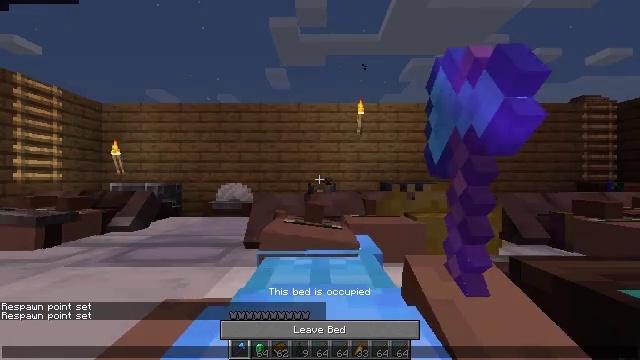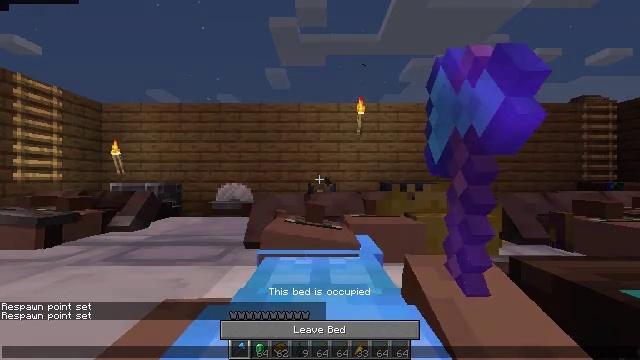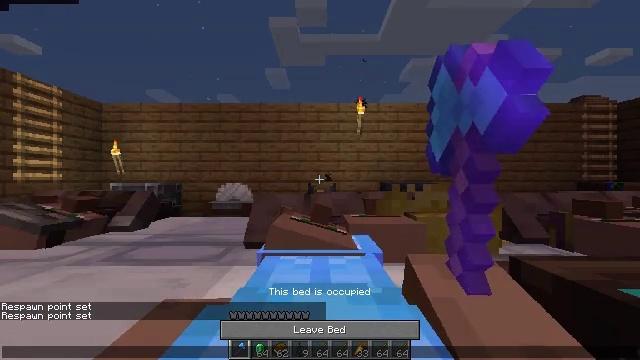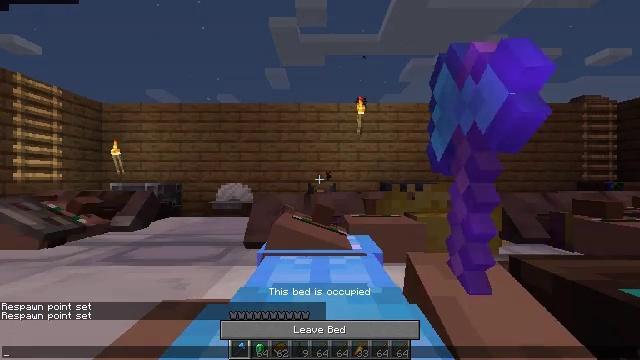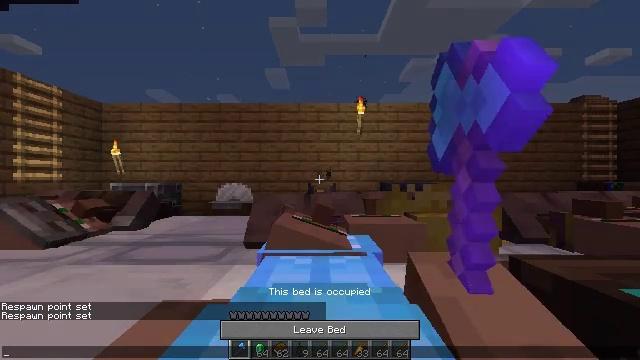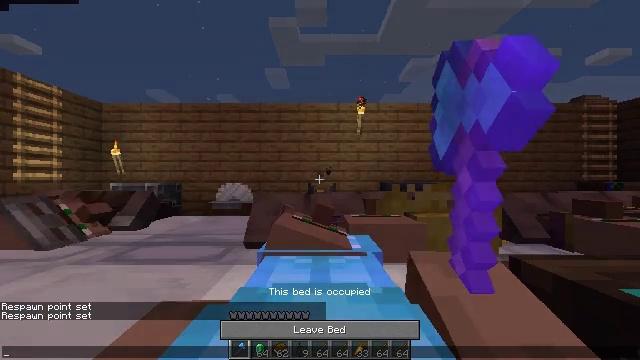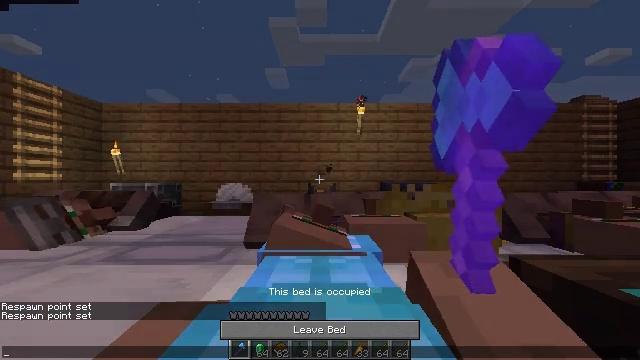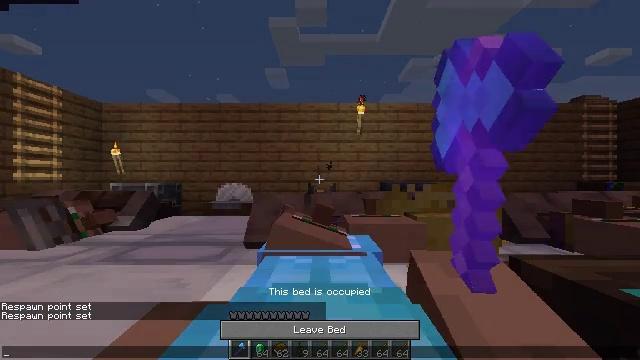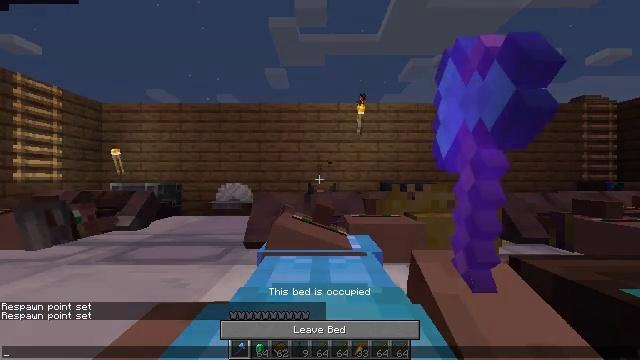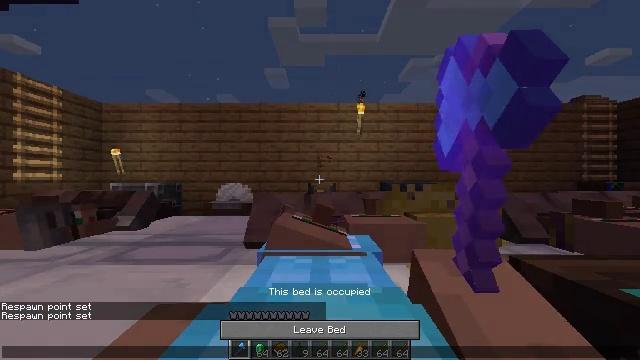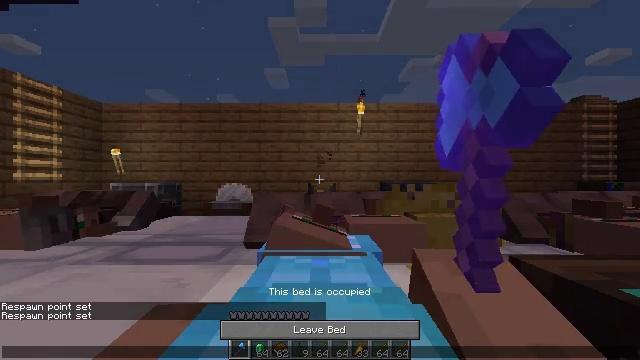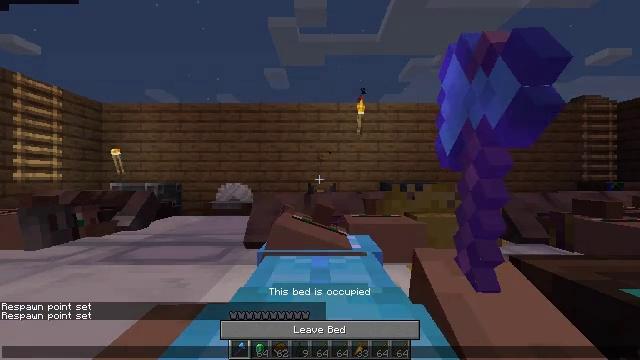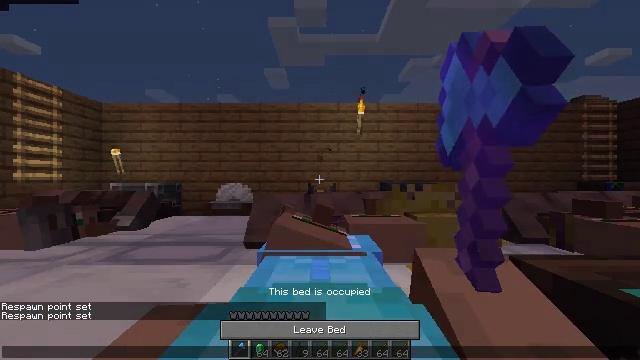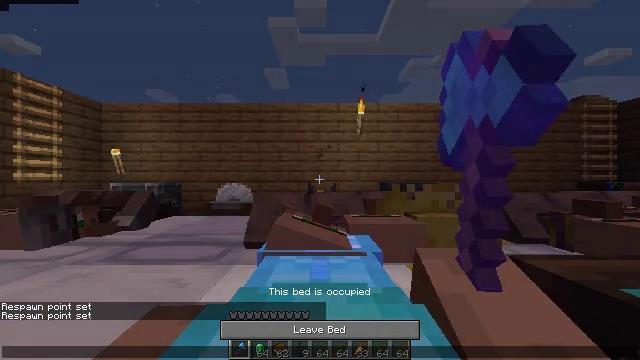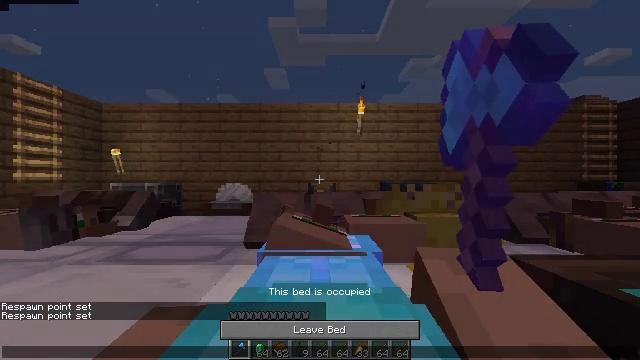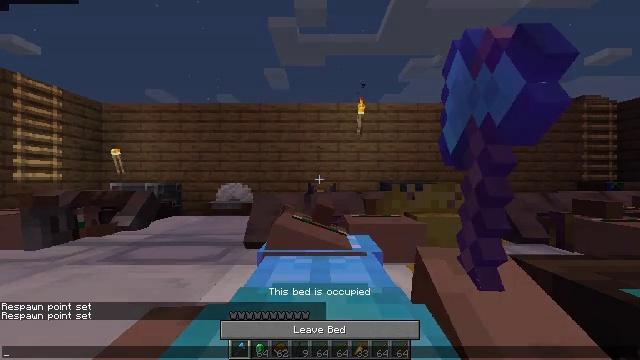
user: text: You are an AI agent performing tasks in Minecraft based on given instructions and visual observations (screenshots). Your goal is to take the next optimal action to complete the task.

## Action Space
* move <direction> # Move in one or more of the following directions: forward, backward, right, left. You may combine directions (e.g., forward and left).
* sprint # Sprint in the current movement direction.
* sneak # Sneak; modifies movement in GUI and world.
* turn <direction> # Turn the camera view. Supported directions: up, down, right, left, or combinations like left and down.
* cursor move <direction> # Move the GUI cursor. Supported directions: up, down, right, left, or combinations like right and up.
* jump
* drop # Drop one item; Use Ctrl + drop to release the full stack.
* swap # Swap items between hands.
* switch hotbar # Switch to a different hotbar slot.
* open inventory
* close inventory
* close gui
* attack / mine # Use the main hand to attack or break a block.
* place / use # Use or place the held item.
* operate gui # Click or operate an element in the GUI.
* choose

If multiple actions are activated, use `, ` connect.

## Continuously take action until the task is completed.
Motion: motion action
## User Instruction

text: Use a book on the enchanting table to get an enchanted book.
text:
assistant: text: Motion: cursor move left and up
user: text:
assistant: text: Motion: cursor move left and up
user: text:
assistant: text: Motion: no_op
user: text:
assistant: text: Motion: no_op
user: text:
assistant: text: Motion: no_op
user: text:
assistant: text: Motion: no_op
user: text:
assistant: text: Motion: no_op
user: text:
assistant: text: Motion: no_op
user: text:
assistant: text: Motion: no_op
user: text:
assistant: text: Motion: no_op
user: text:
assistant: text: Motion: no_op
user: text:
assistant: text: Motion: no_op
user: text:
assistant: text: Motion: no_op
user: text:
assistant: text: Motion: no_op
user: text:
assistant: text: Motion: no_op
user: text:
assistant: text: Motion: no_op
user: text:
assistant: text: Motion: no_op
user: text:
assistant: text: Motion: no_op
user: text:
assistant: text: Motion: no_op
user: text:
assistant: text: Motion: no_op
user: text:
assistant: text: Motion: no_op
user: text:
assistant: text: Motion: no_op
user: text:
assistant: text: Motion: no_op
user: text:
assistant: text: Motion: no_op
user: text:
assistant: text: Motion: no_op
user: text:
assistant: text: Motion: no_op
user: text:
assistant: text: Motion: no_op
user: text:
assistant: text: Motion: no_op
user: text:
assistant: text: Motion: no_op
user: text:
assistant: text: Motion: cursor move right and down